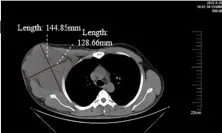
(A-E) respectively demonstrate the changes in the volume of the target lesion from late May 2022 before the second surgery to after using different treatment regimens.
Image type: radiology (ct)